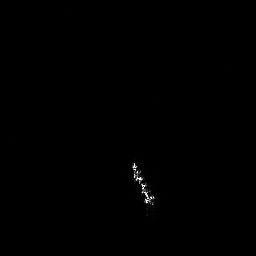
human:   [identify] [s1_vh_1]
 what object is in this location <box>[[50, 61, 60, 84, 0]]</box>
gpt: <ref>1 medium ship at the bottom</ref>